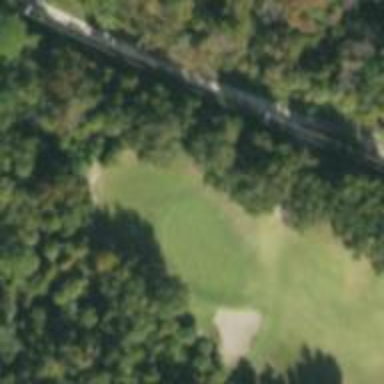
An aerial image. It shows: View of golf hole.